Question: I have a layout like the following:

Now what I would like if for the "Content" part to stretch to the bottom of the browser window, but not any further. Any overflow should by handled by a scrollbar on the "Content" part. I have tried position: fixed, but couldn't quite seem to make it work.
Of course, frames are not an option, but I don't have to please IE6 (yay!).
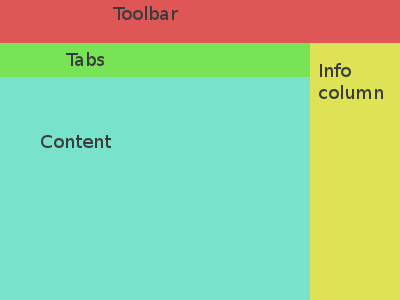
Answer: Here is an example that seems to work - <URL>
'''
<div class="toolbar">Toolbar</div>
<div class="info">info</div>
<div class="contentContainer">
<div class="tabs">tabs</div>
<div class="content">content</div>
</div>
body, html
{
font-family: Arial;
margin: 0px;
padding: 0px;
height: 100%;
}
div.toolbar
{
background-color: #EB526C;
height: 50px;
}
div.tabs
{
background-color: #75D17B;
margin-right:100px;
height: 30px;
}
div.info
{
background-color: #E2F285;
width: 100px;
position: absolute;
top: 50px;
bottom: 0px;
right: 0px;
}
div.content
{
background-color: #7794ED;
position: absolute;
top: 80px;
bottom: 0px;
left: 0px;
right: 100px;
overflow: auto;
}
'''